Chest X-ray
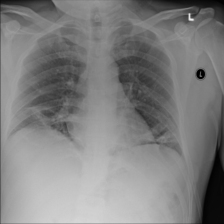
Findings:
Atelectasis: positive
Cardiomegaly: negative
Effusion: negative
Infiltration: negative
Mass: negative
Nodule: negative
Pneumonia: negative
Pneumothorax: negative
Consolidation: negative
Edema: negative
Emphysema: negative
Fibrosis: negative
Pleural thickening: negative
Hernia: negative